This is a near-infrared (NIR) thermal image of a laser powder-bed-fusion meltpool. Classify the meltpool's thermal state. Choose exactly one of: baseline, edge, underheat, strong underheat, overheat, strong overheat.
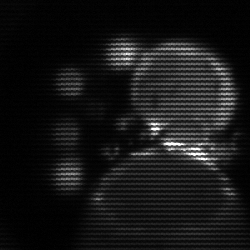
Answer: baseline